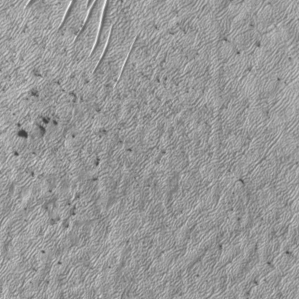
Label: frost